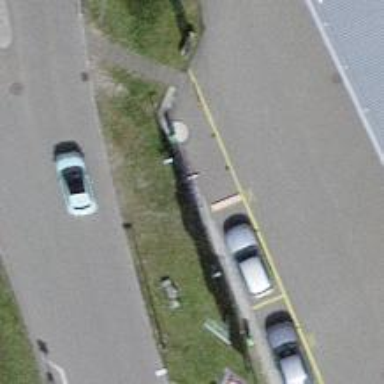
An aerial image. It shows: Bicycle repair station is available.